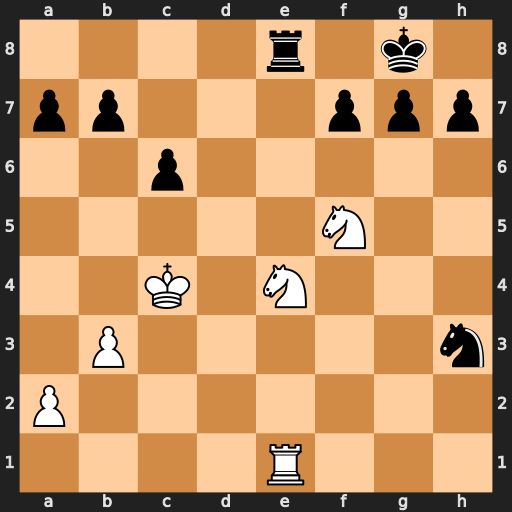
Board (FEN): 4r1k1/pp3ppp/2p5/5N2/2K1N3/1P5n/P7/4R3
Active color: w
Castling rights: -
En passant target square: -
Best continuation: Nf6+ gxf6 Rxe8#